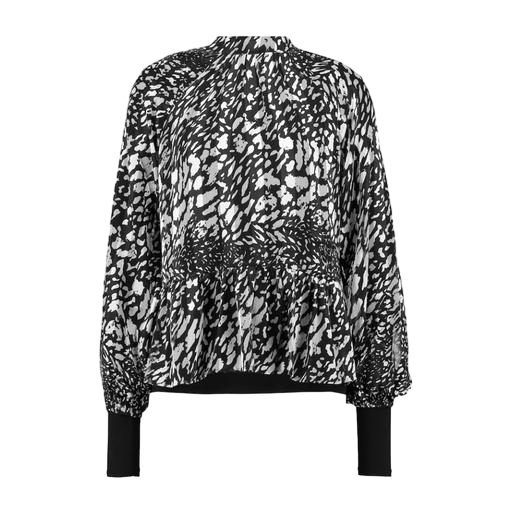
black petite printed mock-neck top only macy, black reese animal-print blouse, black drop shoulder animal swirl blouse, white background